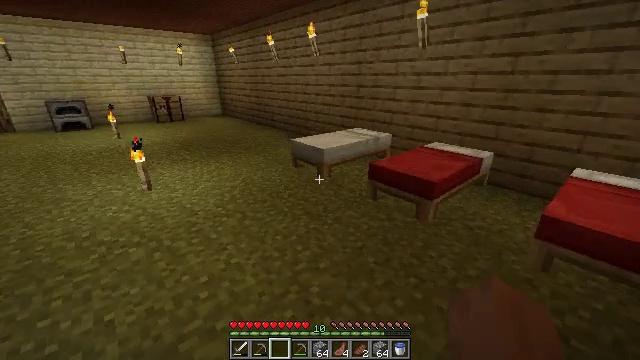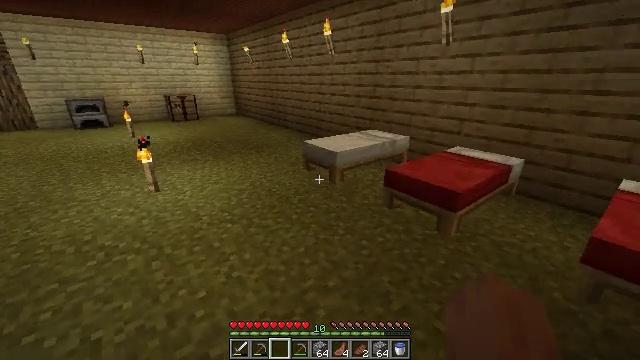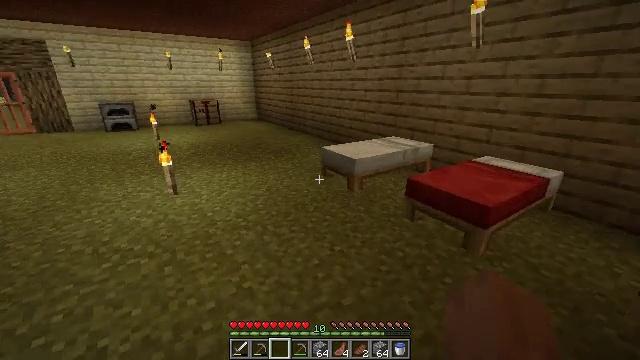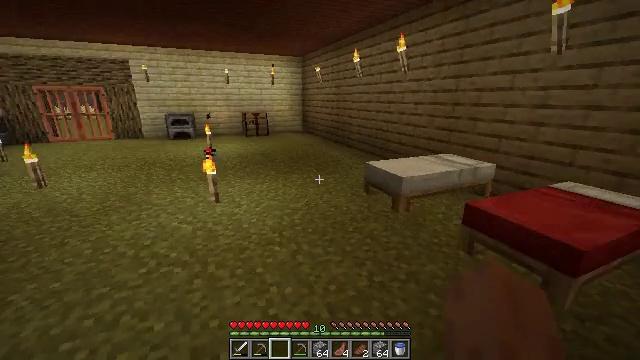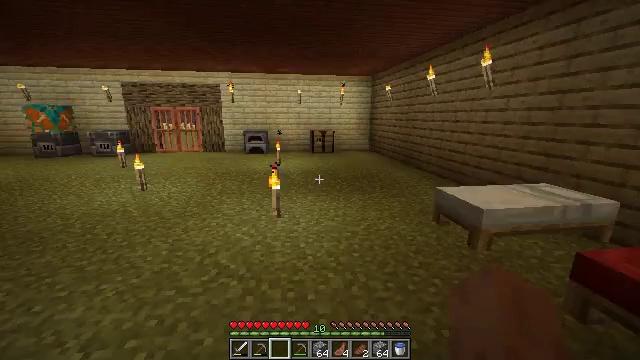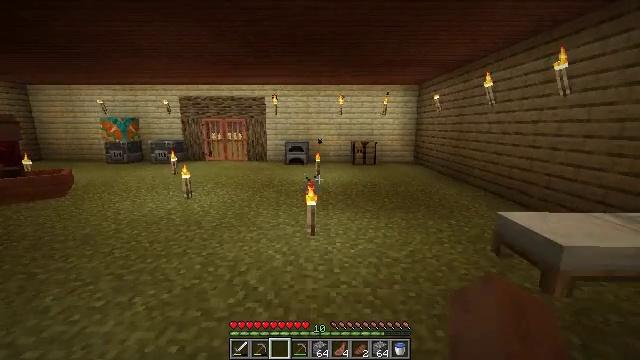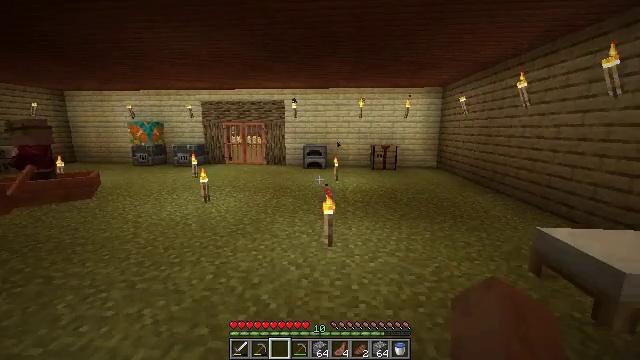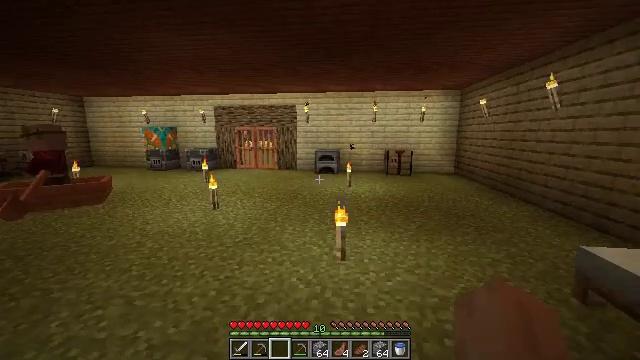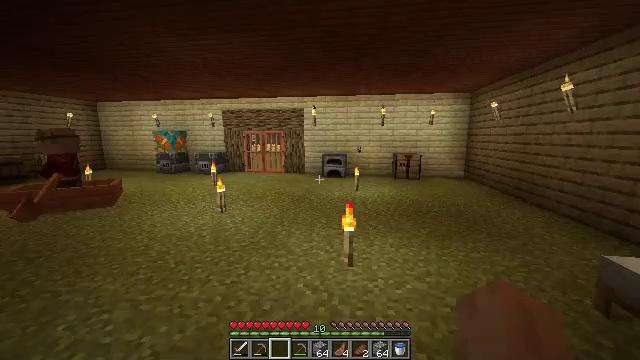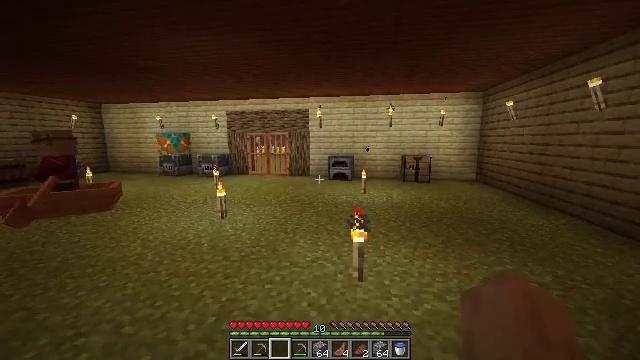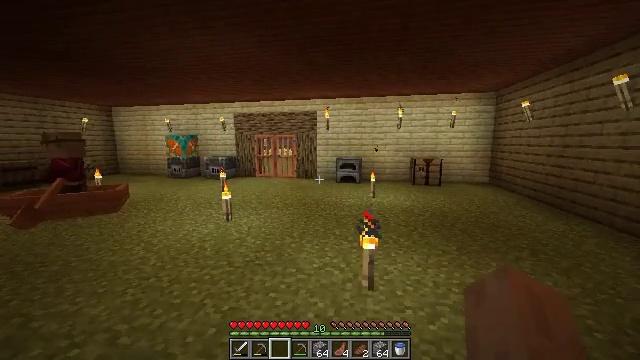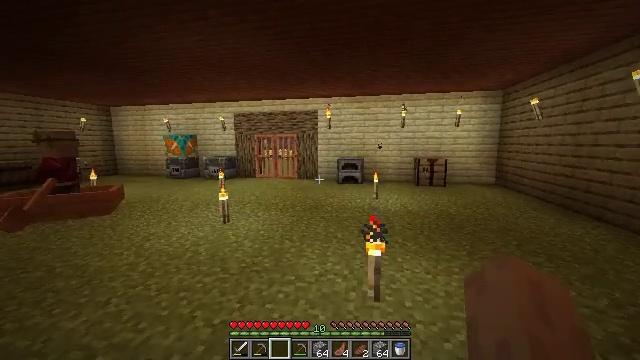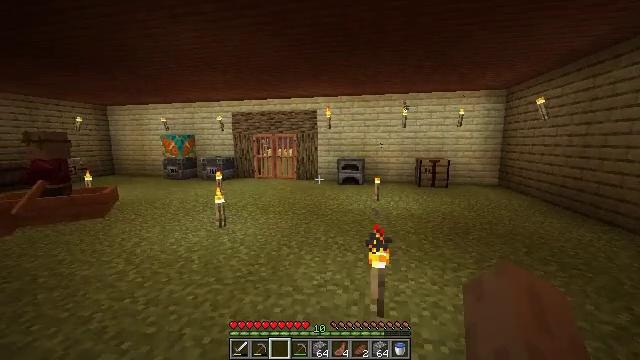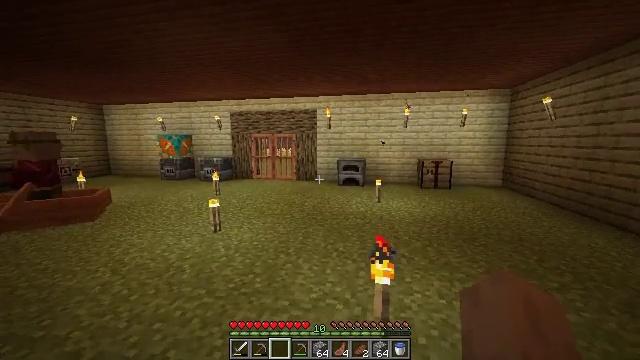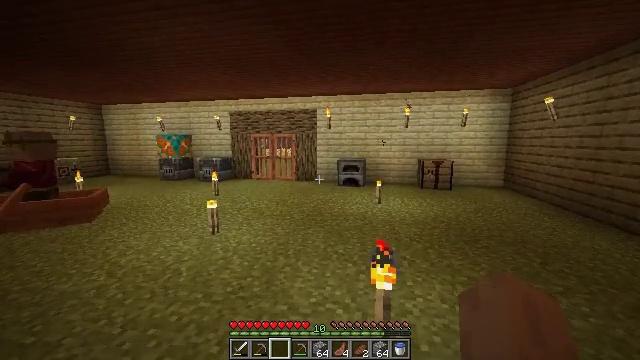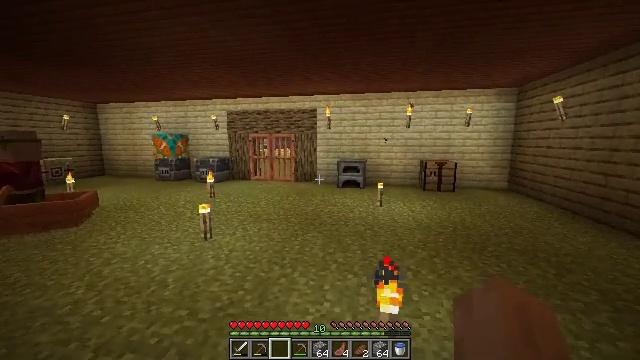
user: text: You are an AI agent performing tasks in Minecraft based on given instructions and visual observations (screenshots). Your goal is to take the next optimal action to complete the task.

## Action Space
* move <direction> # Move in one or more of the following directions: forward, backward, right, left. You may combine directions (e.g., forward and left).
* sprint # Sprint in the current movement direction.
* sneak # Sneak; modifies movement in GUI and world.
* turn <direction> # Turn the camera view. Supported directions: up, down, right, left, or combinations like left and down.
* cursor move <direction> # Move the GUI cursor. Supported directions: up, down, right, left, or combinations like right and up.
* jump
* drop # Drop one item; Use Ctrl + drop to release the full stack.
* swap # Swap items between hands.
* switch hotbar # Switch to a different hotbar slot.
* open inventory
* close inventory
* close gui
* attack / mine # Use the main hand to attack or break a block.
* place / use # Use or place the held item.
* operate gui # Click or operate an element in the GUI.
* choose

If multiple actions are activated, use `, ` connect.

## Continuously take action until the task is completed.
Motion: motion action
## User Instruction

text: Turn an acacia plank into an acacia button using crafting.
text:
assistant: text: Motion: move forward, turn left
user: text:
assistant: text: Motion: move forward, turn left and up
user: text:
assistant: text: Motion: move forward, turn left and up
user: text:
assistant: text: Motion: move forward, turn left and up
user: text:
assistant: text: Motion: move forward, turn left and up
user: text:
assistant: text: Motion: move forward, turn left
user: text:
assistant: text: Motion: move forward, turn left
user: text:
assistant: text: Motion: move forward, turn left
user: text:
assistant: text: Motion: move forward, turn left
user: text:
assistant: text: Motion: move forward, turn left
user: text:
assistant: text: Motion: move forward
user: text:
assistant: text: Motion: move forward
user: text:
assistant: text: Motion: move forward
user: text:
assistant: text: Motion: move forward
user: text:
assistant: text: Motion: move forward
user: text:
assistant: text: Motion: move forward
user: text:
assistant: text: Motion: move forward
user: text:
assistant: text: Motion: move forward
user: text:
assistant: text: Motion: move forward
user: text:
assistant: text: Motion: move forward
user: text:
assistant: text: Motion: move forward
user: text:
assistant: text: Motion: move forward
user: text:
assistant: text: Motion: move forward
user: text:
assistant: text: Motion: move forward
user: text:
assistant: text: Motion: move forward
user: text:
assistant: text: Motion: move forward
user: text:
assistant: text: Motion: move forward
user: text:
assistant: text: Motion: move forward
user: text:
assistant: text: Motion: move forward
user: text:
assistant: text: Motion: move forward